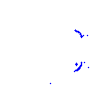
Particle: proton